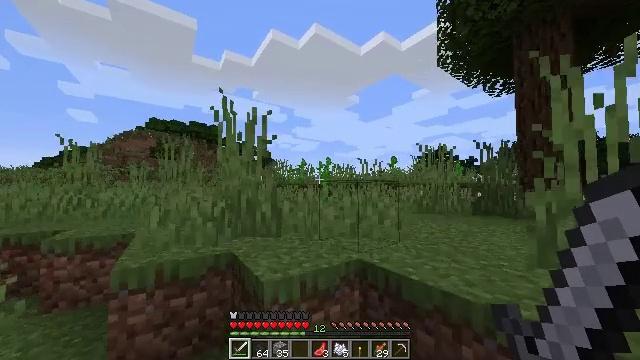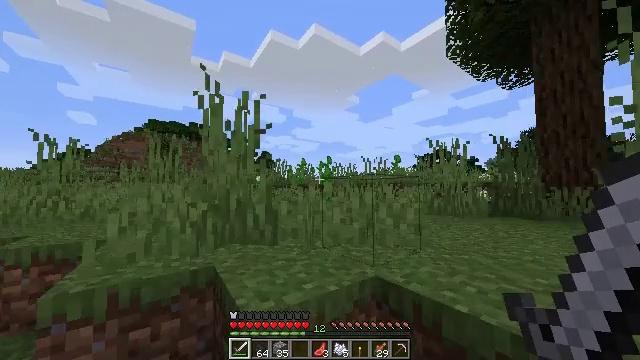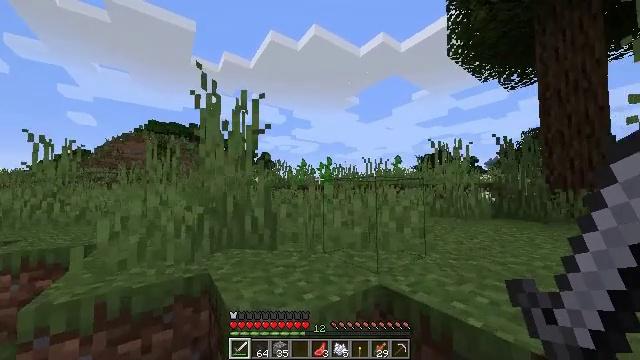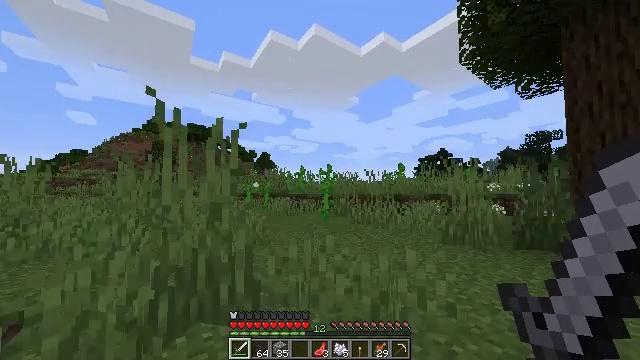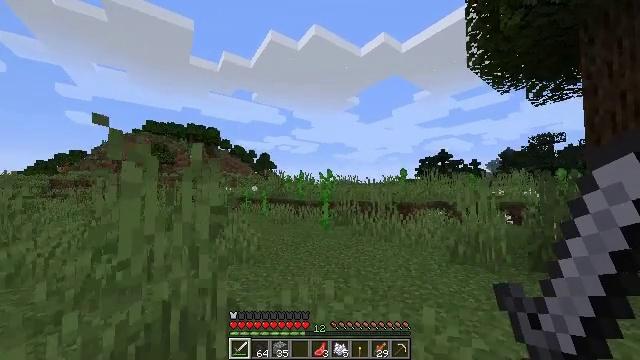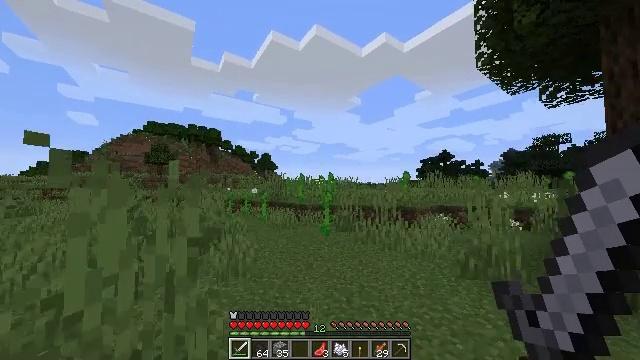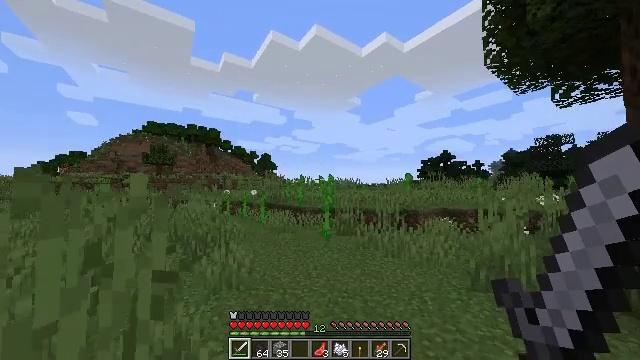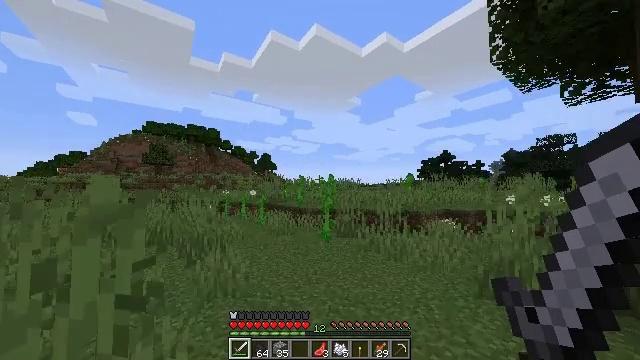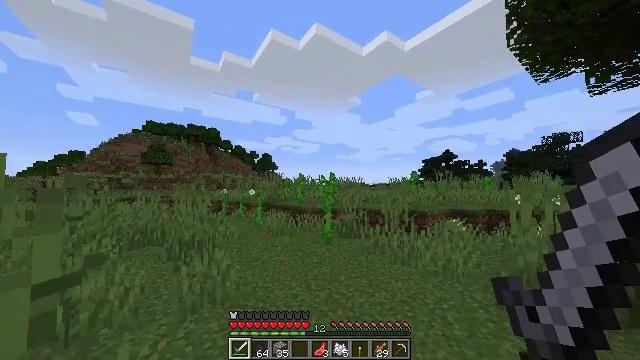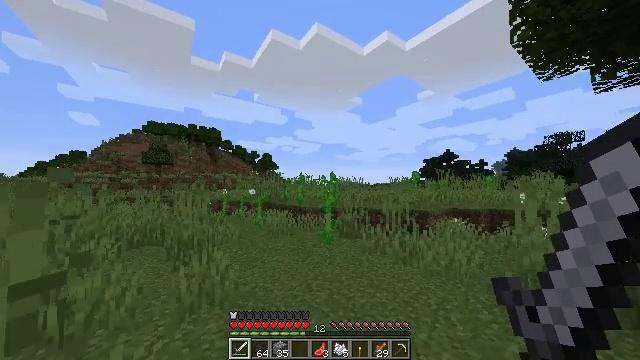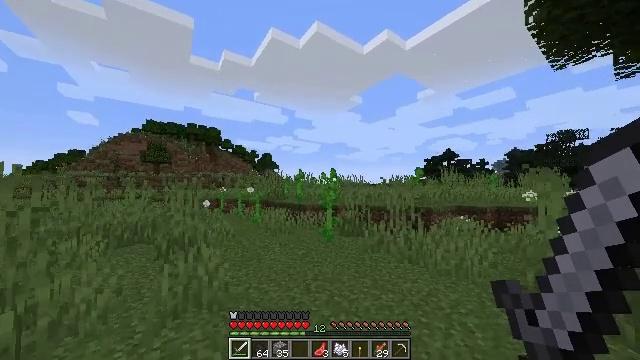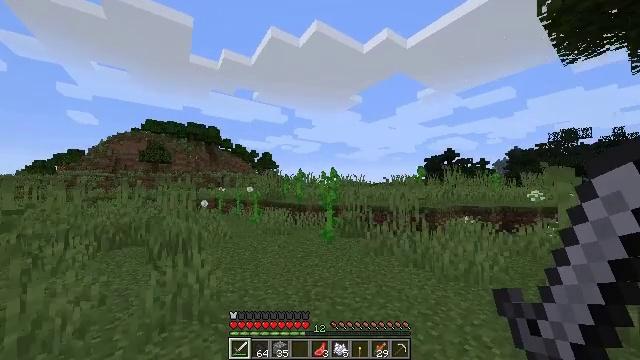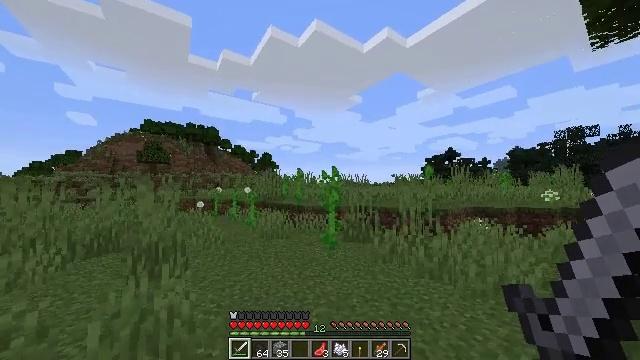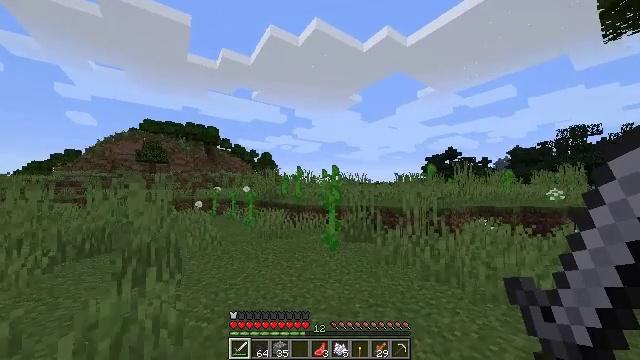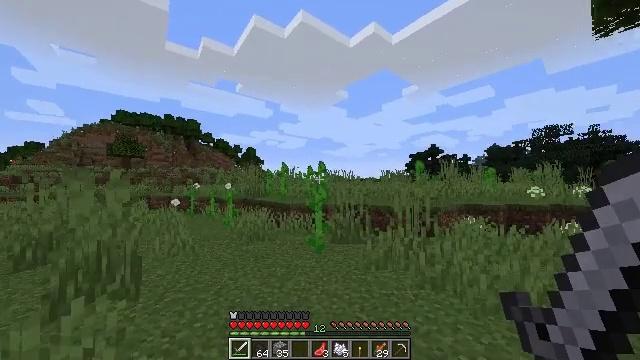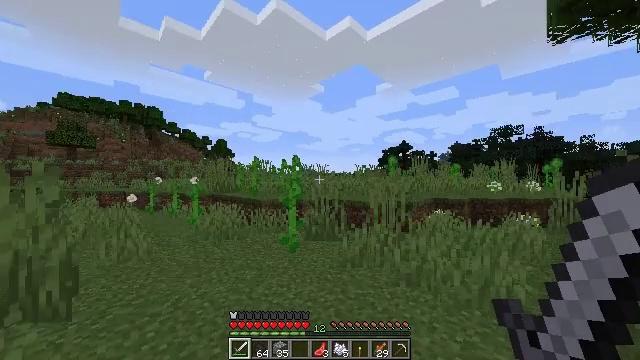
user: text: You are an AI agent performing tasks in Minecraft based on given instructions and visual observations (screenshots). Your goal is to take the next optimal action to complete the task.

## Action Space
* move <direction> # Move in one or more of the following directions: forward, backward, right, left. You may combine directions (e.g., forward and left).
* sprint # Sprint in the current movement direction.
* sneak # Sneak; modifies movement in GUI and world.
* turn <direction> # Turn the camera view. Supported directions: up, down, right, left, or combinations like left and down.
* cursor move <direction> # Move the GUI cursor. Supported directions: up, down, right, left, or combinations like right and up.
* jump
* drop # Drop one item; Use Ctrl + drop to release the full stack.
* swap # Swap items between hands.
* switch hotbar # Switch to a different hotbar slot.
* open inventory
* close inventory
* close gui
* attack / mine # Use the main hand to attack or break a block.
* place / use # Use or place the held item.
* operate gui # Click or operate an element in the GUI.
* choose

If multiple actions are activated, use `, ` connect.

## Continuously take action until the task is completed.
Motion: motion action
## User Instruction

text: Open the furnace and cook salmon.
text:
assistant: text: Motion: move forward
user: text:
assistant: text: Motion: move forward, jump
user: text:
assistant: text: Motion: move forward, jump
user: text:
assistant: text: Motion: move forward, jump
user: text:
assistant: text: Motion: move forward, jump
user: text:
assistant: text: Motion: move forward, jump
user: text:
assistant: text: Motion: move forward, jump
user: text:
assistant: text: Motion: move forward, jump
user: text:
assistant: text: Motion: move forward
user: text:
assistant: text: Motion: move forward
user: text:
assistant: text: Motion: move forward
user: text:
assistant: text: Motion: move forward
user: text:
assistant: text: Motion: move forward
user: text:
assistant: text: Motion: move forward, turn right
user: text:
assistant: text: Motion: move forward, turn right and down
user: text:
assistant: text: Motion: move forward, turn right
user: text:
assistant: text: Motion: move forward
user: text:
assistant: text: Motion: move forward
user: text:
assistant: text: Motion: move forward
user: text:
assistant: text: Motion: move forward
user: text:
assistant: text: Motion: move forward
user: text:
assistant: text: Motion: move forward
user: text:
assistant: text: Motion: move forward
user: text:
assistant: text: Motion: move forward
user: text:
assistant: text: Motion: move forward
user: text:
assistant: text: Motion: move forward
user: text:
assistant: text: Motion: move forward
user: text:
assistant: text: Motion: move forward
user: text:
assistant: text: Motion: move forward
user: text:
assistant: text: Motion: move forward